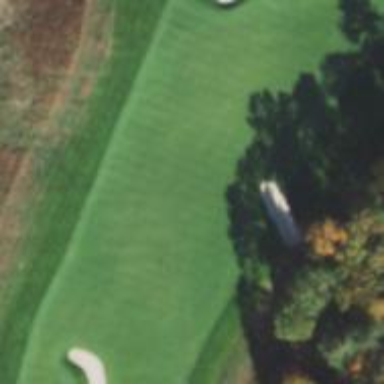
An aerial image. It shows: View of golf hole.